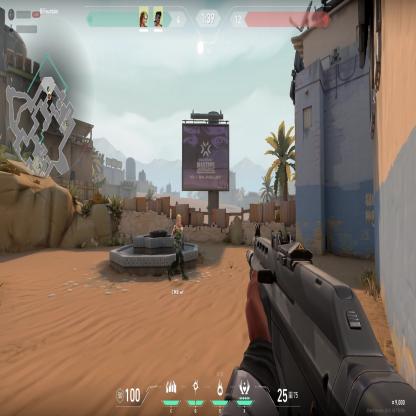
Label: teammate